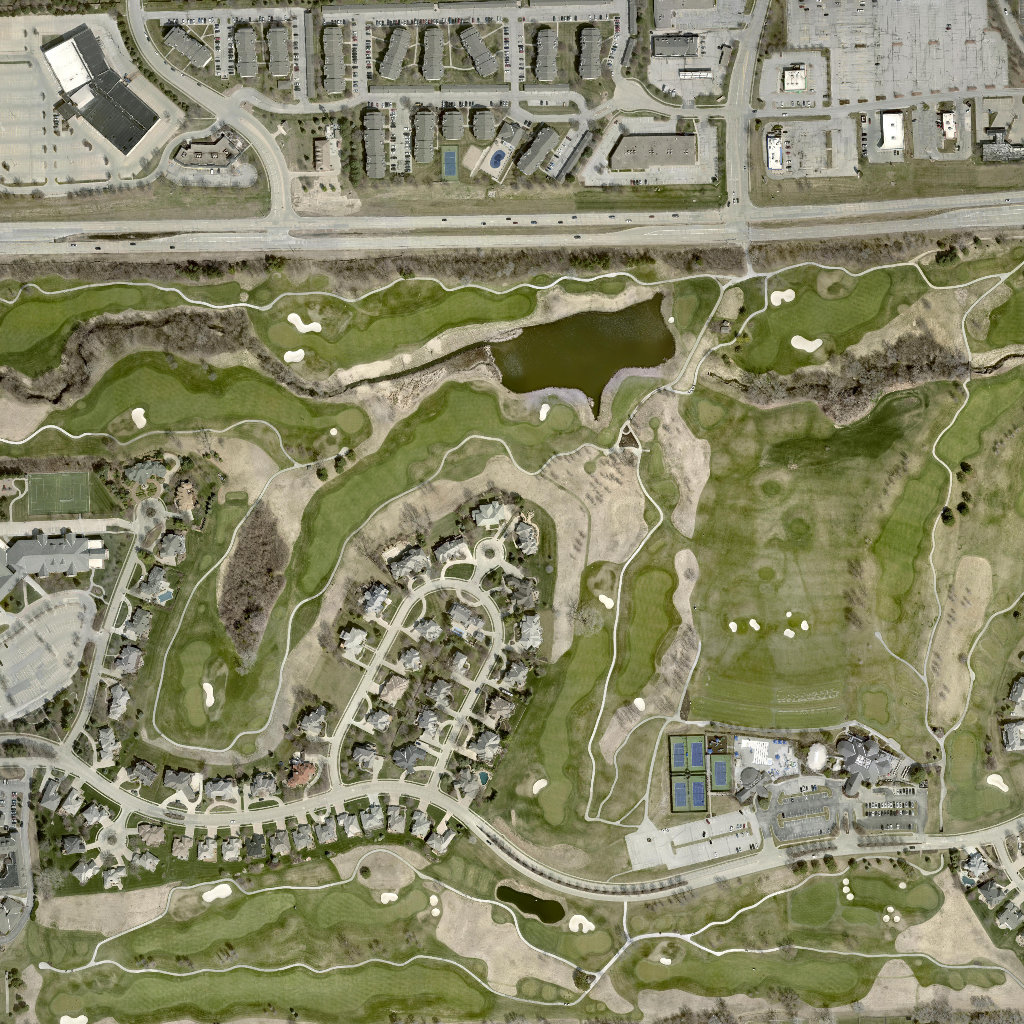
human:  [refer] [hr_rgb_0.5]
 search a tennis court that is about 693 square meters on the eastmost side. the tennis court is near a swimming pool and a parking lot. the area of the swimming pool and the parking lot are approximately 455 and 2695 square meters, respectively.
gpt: <box>[[69, 73, 71, 77, 0]]</box>

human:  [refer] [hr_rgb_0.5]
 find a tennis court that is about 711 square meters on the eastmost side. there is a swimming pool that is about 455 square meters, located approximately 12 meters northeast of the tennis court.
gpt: <box>[[69, 73, 71, 77, 0]]</box>